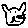
Label: cat